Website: home-depot
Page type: customer-info-address
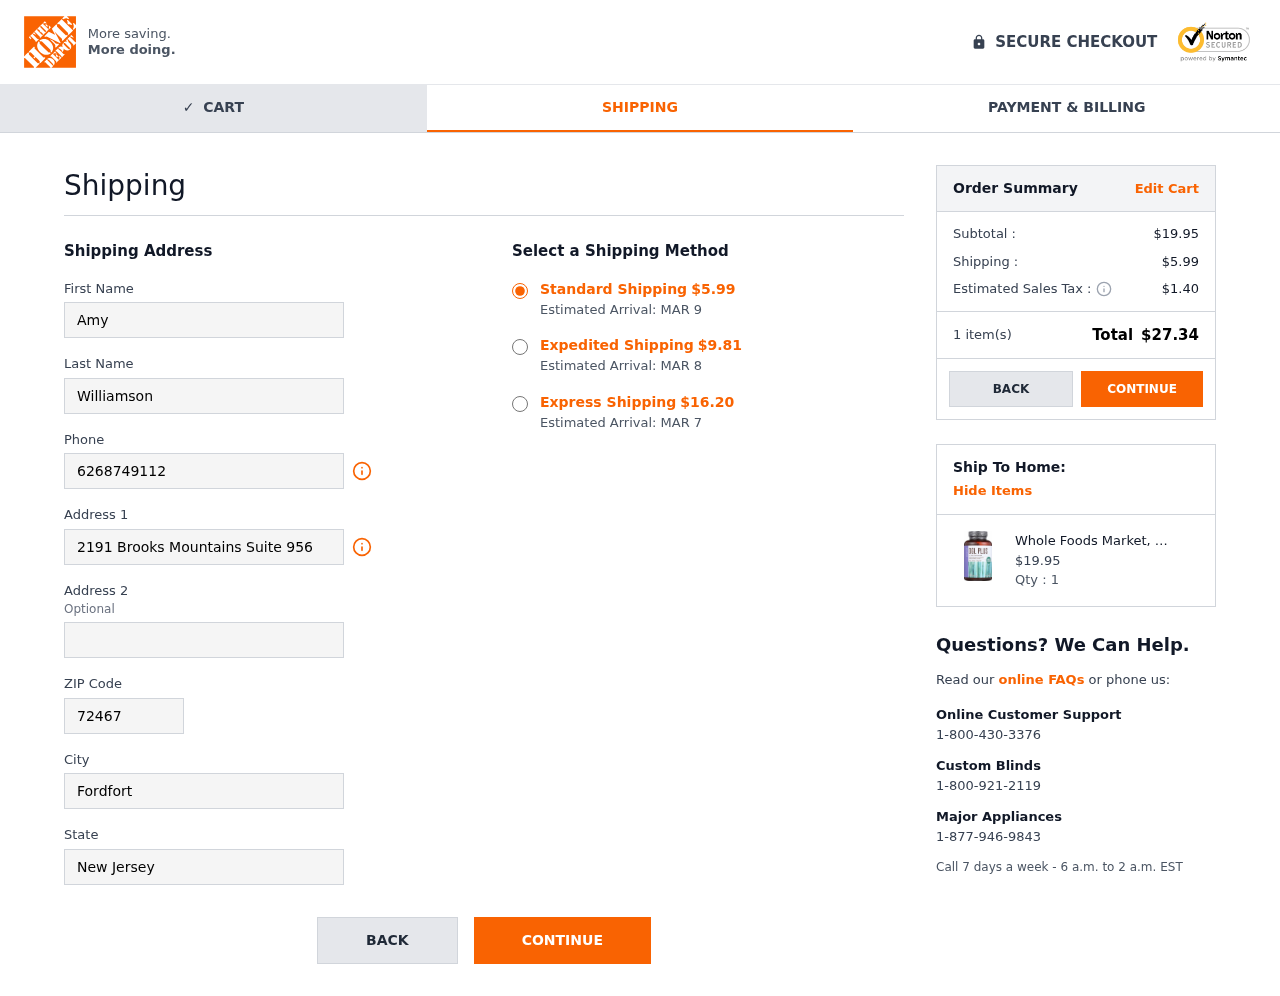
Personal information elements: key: PII_CITY
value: Fordfort
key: PII_FIRSTNAME
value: Amy
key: PII_LASTNAME
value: Williamson
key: PII_PHONE
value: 6268749112
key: PII_POSTCODE
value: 72467
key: PII_STATE
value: New Jersey
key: PII_STREET
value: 2191 Brooks Mountains Suite 956
Product elements: key: PRODUCT1_NAME
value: Whole Foods Market, DGL Plus, 100 ct
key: PRODUCT1_PRICE
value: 19.95
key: PRODUCT1_QUANTITY
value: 1
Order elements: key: ORDER_SHIPPING_COST
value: $5.99
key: ORDER_DELIVERY_DATE
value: Estimated Arrival: MAR 9
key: ORDER_SHIPPING_COST_EXPEDITED
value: $9.81
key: ORDER_DELIVERY_DATE_EXPEDITED
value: Estimated Arrival: MAR 8
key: ORDER_SHIPPING_COST_EXPRESS
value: $16.20
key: ORDER_DELIVERY_DATE_EXPRESS
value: Estimated Arrival: MAR 7
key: ORDER_SUBTOTAL
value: $19.95
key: ORDER_TAX
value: $1.40
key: ORDER_NUM_ITEMS
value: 1 item(s)
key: ORDER_TOTAL
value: $27.34